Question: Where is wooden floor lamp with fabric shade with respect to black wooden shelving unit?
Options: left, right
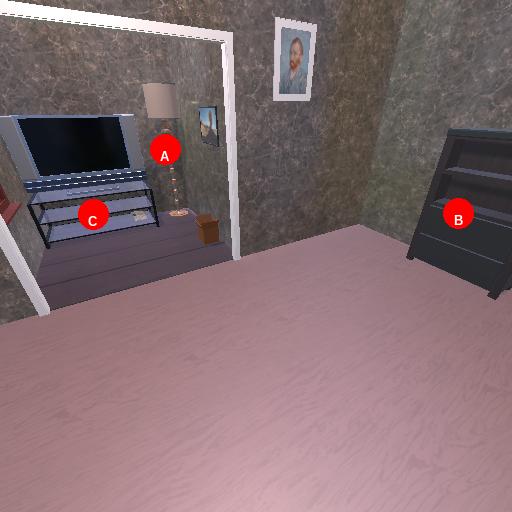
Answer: left